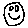
Label: smiley face